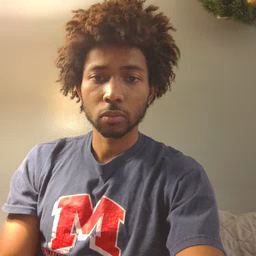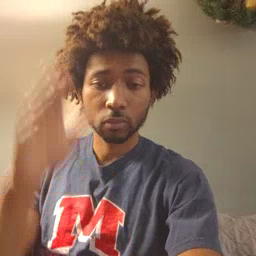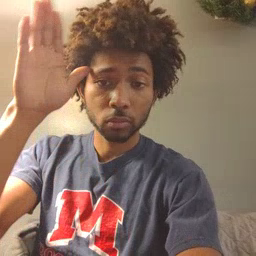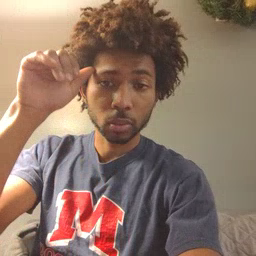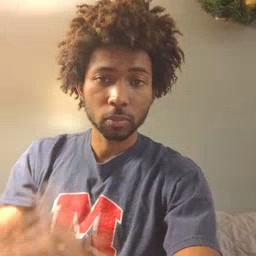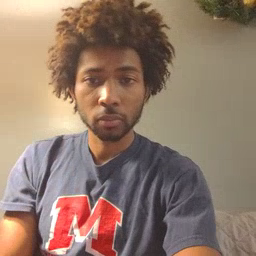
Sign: donkey